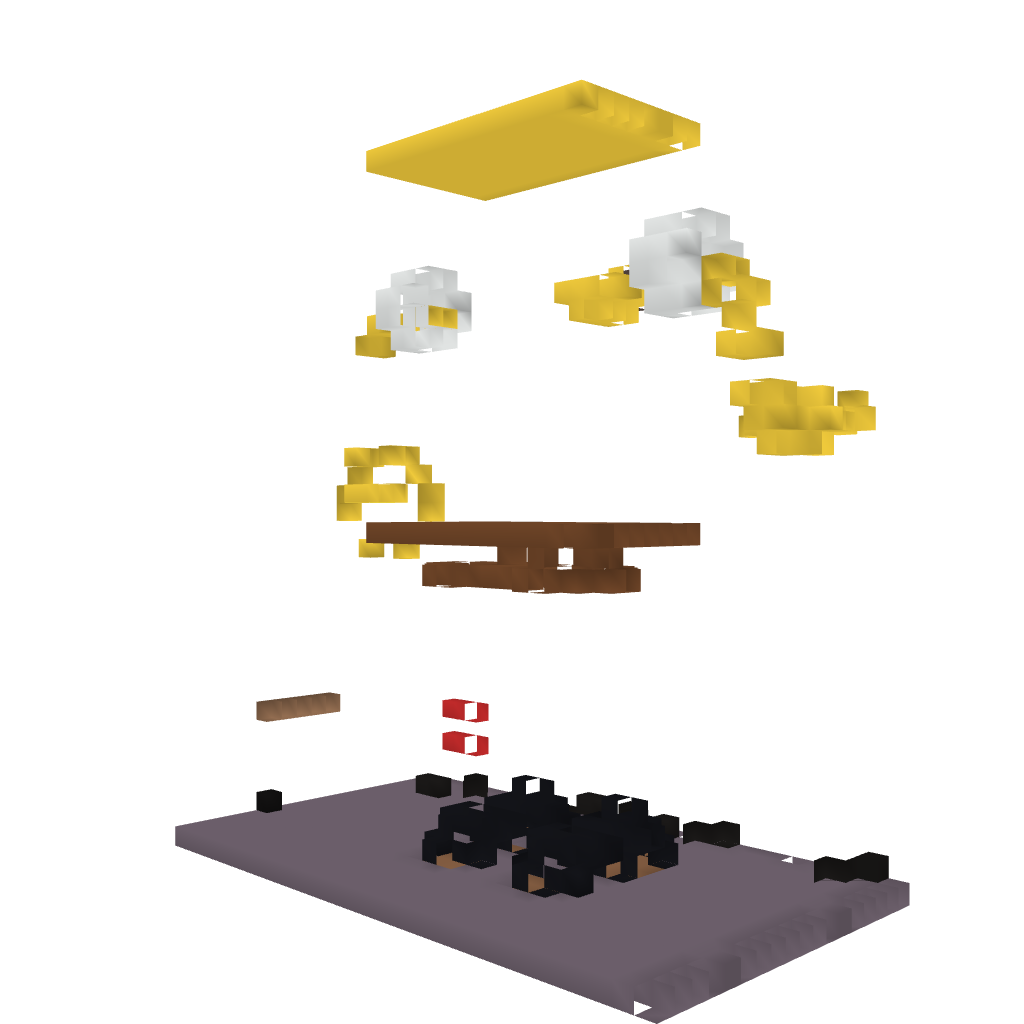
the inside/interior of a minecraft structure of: Spongebob/Svampebob